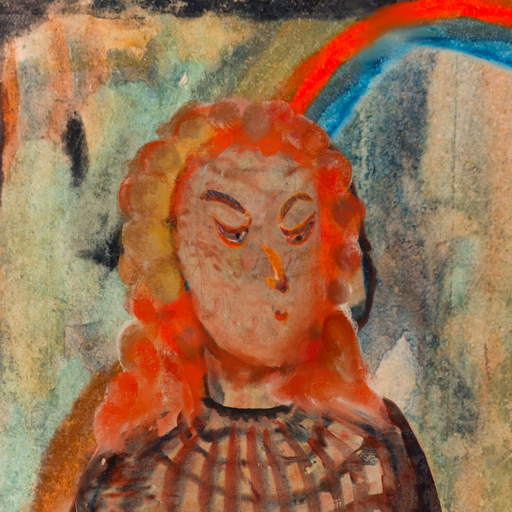
Background: Childish, Head And Neck Side: Orphan, Face Side: Hypocrite, Bust: Orphan, Hair Side: Rupkatha, Head Accessory: Blank, Second Necklace: Blank, Necklace: Blank, Baby: Blank